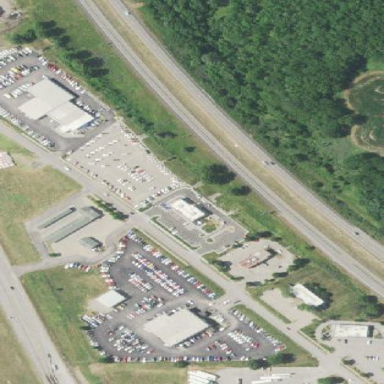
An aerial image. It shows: Retail area.